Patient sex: F
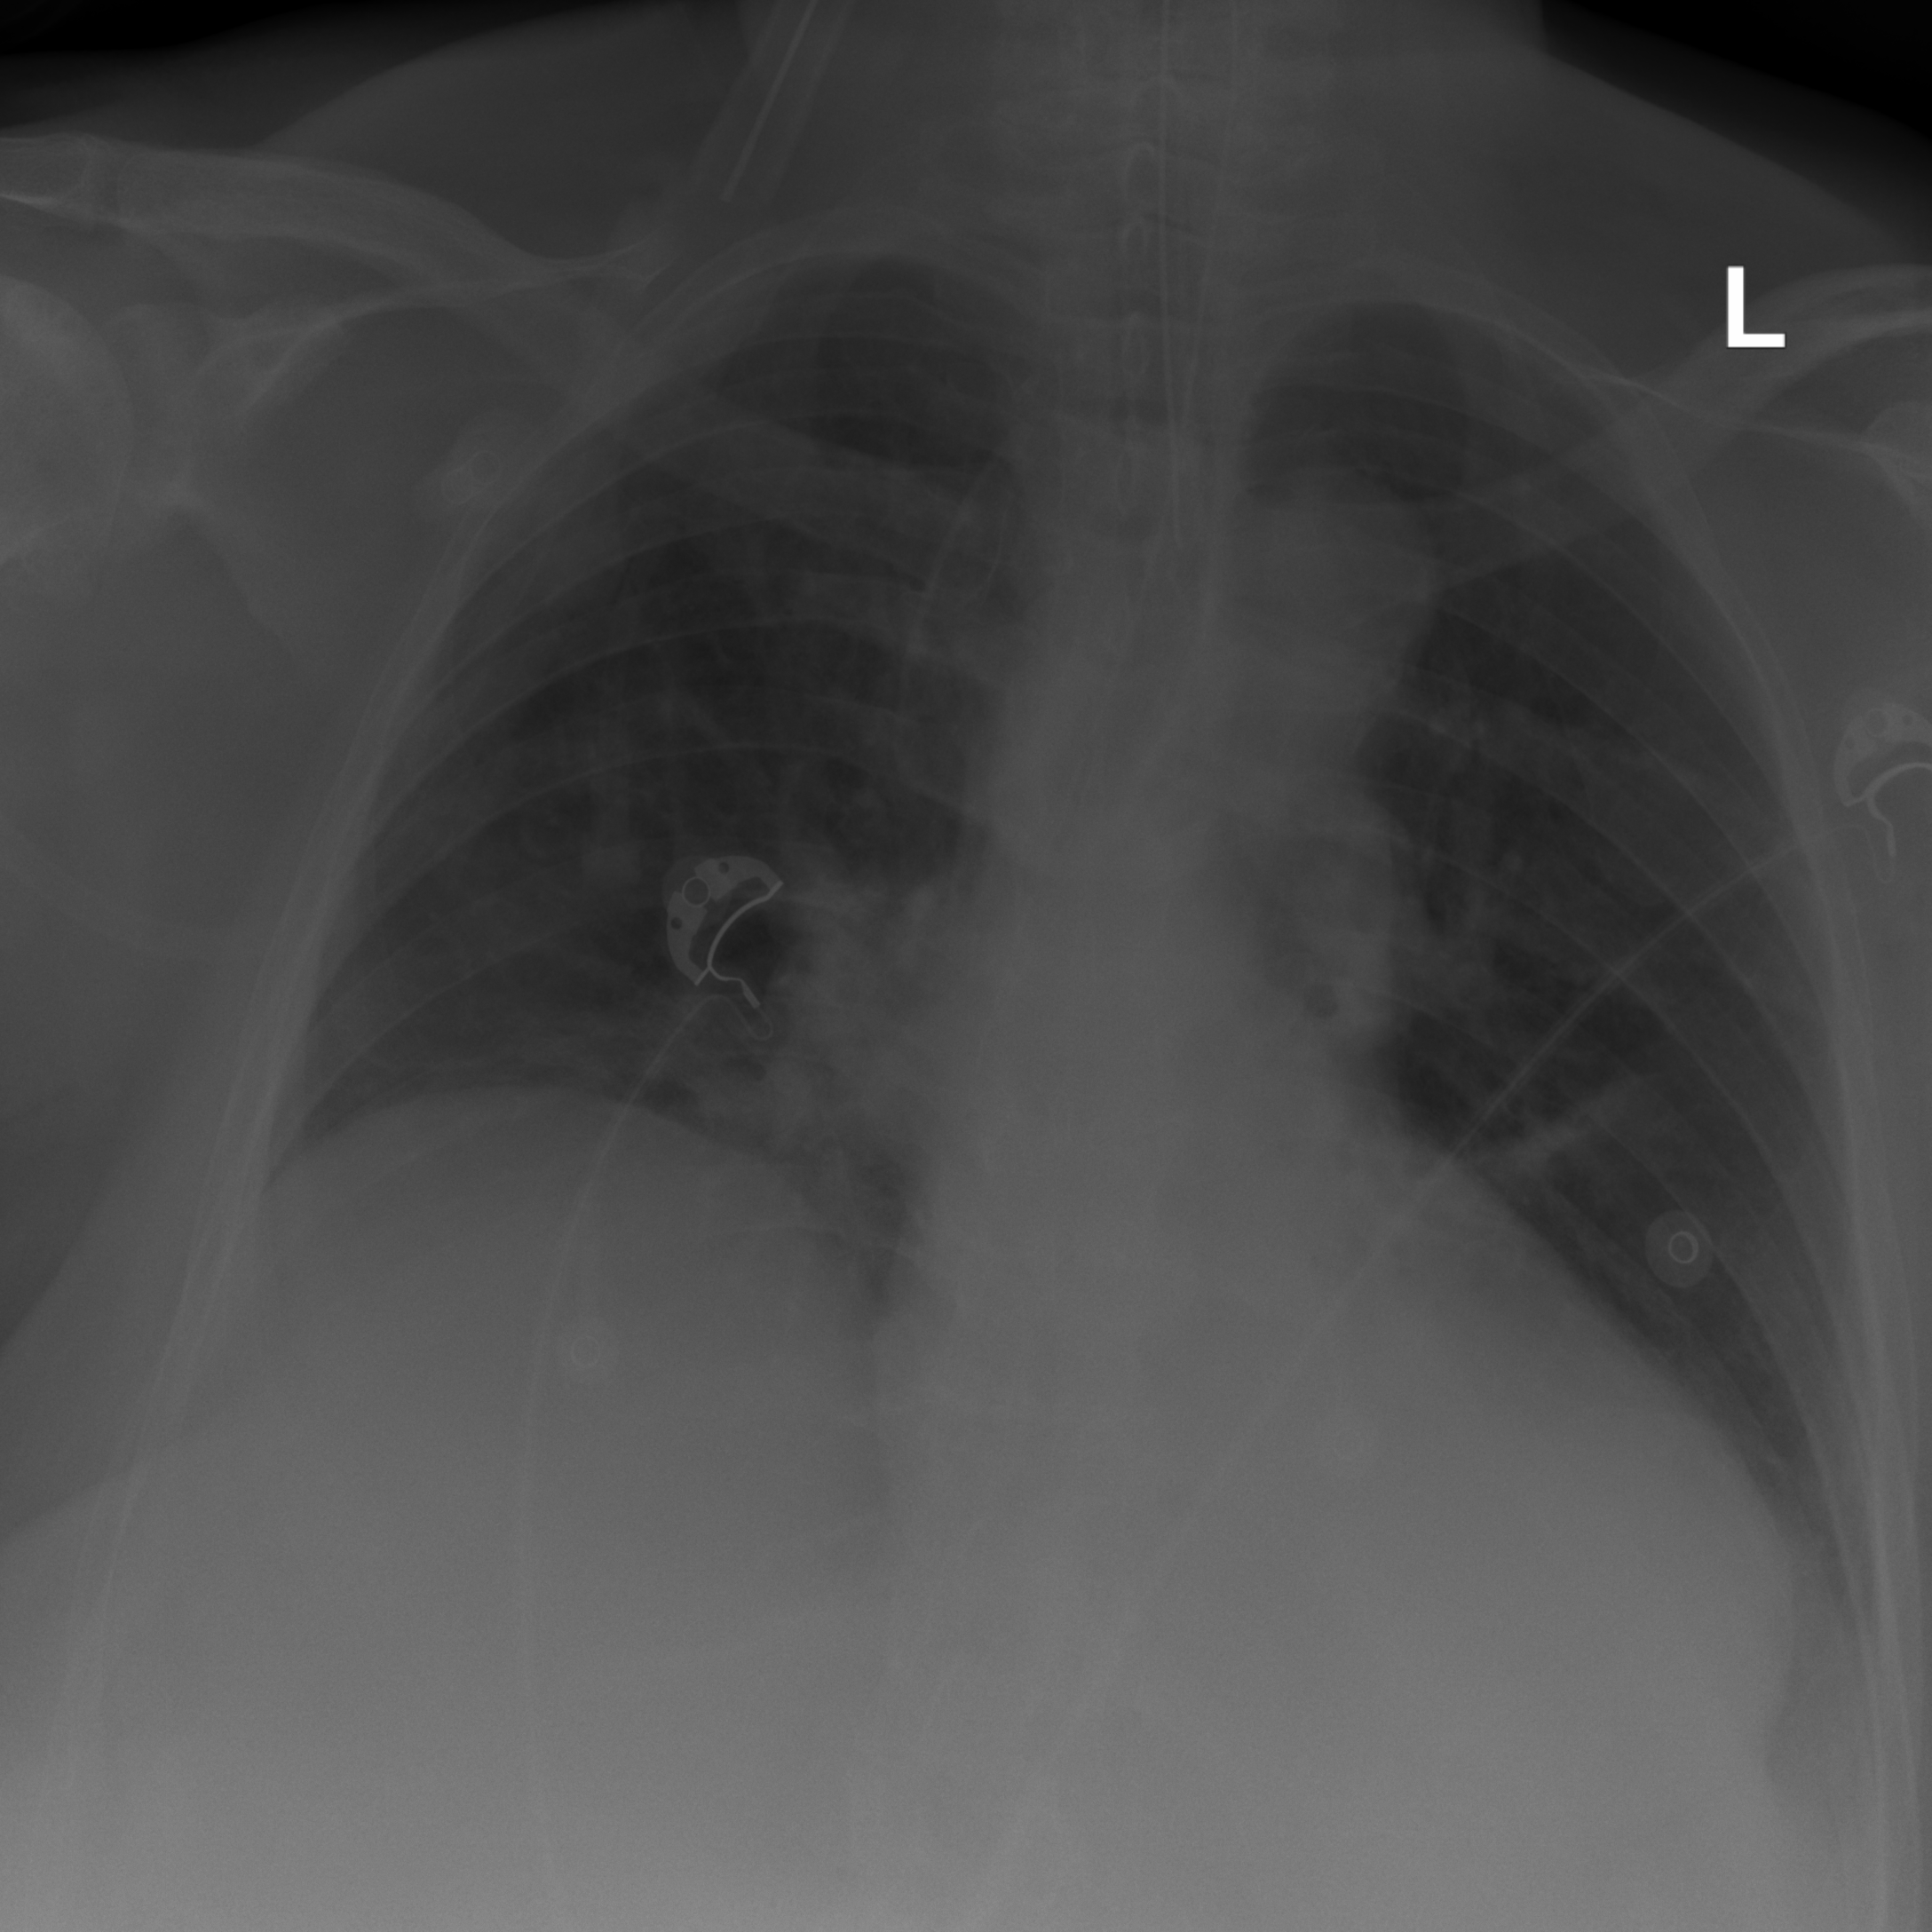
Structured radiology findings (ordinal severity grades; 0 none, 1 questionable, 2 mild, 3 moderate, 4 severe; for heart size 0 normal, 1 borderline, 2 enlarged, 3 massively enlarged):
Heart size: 1
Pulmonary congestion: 0
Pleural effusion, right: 0
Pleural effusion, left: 2
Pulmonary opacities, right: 2
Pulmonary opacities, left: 0
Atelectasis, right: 2
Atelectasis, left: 1